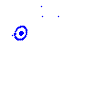
Particle: pion